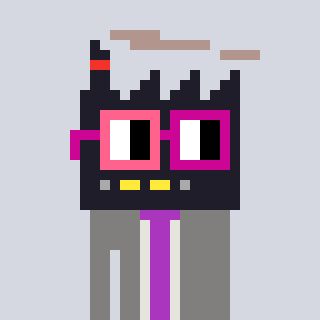
a pixel art character with square pink and red glasses, a factory-shaped head and a bluegrey-colored body on a cool background